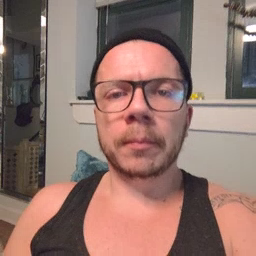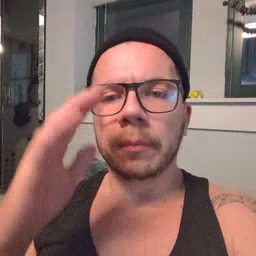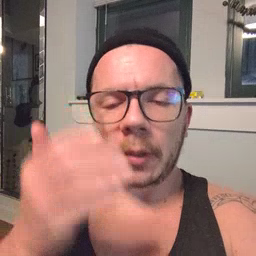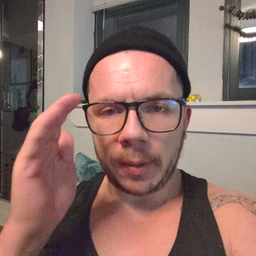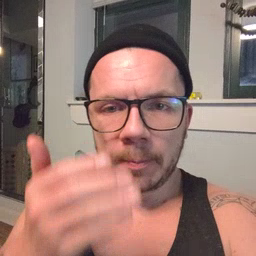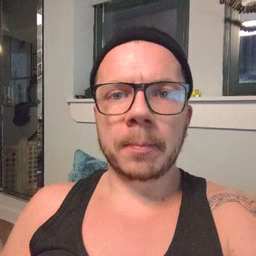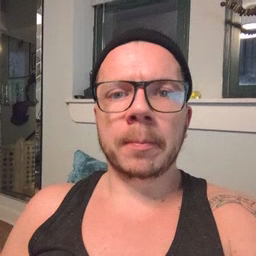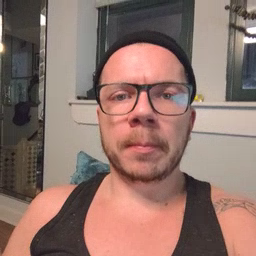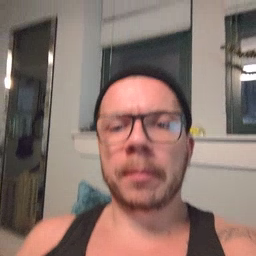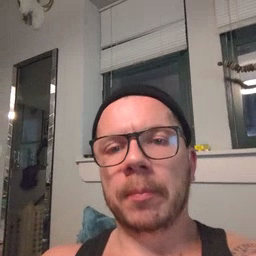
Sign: sleepy